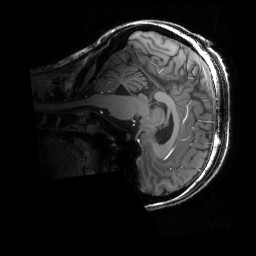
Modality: T1w
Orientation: sagittal
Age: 28
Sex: female
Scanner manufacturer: siemens
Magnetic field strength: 6.98 T
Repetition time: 3 s
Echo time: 0.00388 s